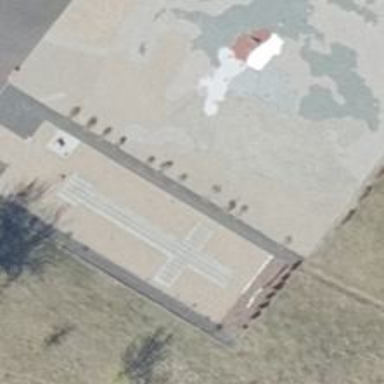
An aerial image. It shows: Historical war memorial.